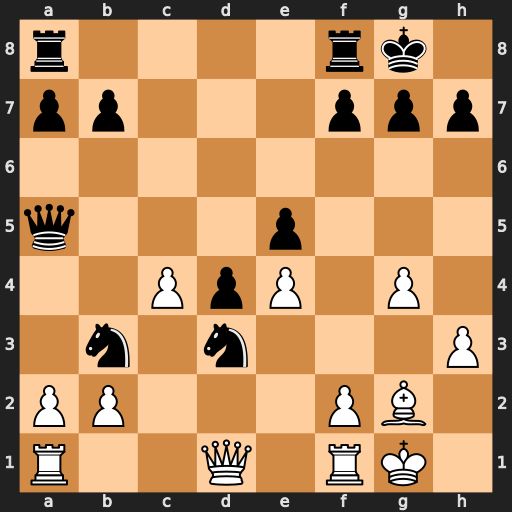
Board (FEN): r4rk1/pp3ppp/8/q3p3/2PpP1P1/1n1n3P/PP3PB1/R2Q1RK1
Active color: w
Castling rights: -
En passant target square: -
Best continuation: axb3 Qxa1 Qxa1